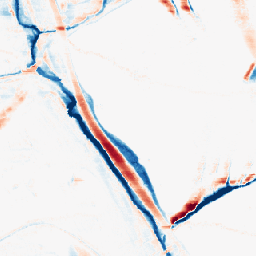
Category: morphological
Decomposition family: morphological_rect
Decomposition parameters: operation: average
width: 20
height: 5
Upsampling method: nearest
Upsampling parameters: scale: 8
Upsampling scale: 8